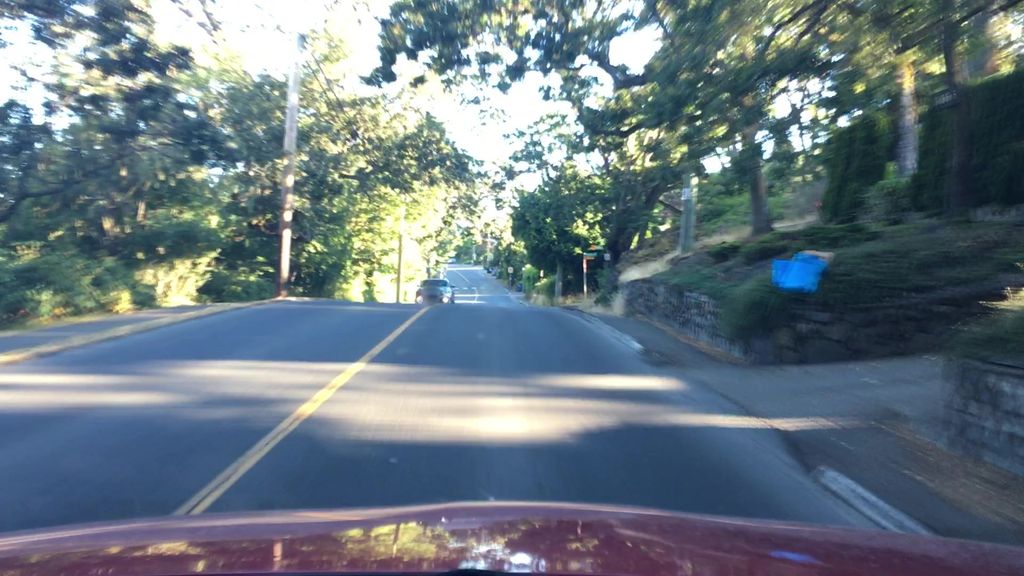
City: victoria